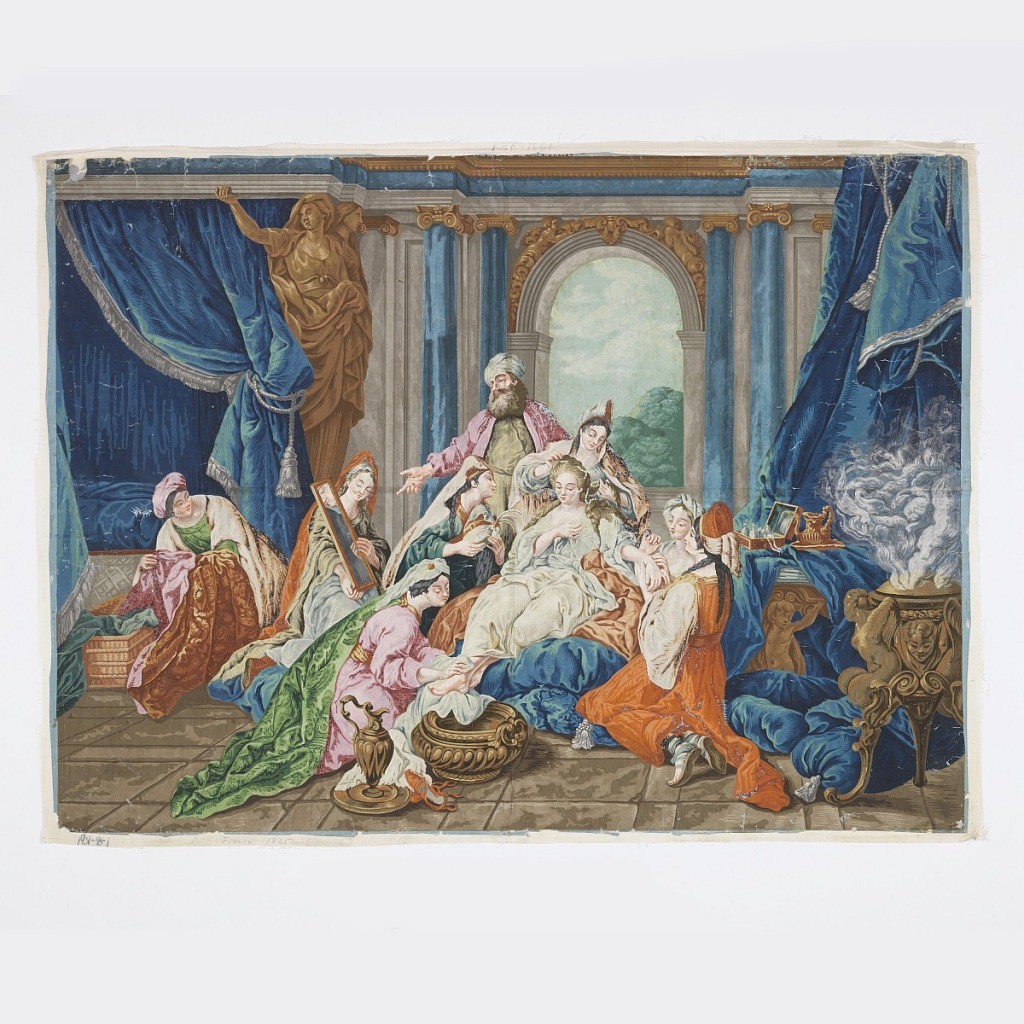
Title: La Toilette d'Esther
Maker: Jean-François de Troy, French, 1679–1752
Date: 1825
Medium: Block printed on handmade paper
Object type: Overdoor
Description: Horizontal rectangle, on two joined sheets of paper, printed in brilliant colors. Esther, seated, being attended by serving woman, with Hagar standing by. Architectural background with drapery.